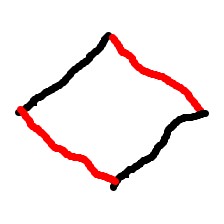
Shape: rhombus